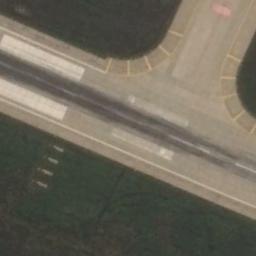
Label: runway